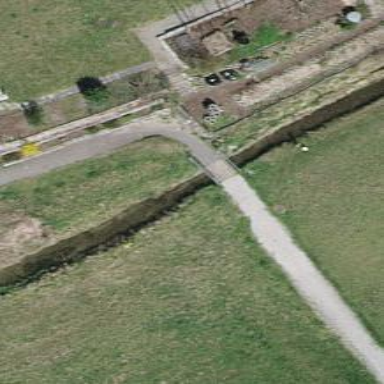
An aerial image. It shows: Kissing gate.